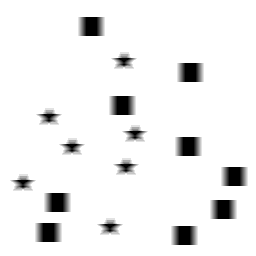
Squares: 9
Triangles: 0
Stars: 7
Total shapes: 16